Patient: sex M, age 58
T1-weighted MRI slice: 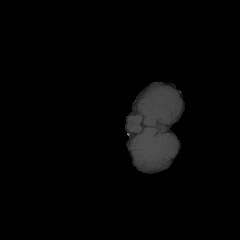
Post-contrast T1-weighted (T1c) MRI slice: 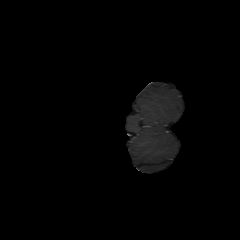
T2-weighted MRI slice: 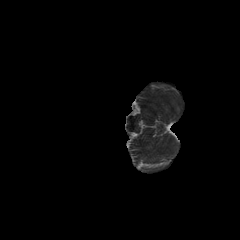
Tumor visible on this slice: no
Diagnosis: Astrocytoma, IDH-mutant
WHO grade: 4